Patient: sex M, age 43
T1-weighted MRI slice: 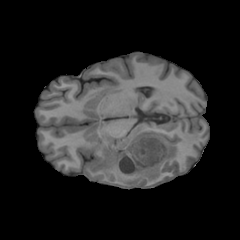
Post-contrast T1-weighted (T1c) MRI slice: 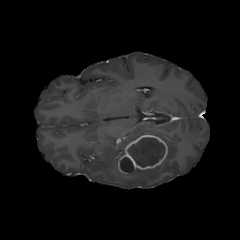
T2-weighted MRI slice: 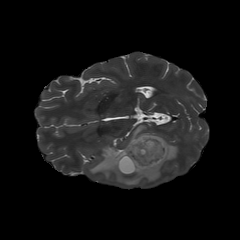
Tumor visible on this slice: yes
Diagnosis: Glioblastoma, IDH-wildtype
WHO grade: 4